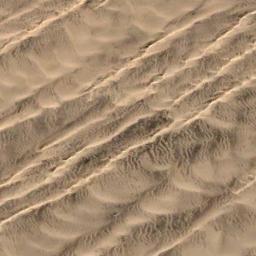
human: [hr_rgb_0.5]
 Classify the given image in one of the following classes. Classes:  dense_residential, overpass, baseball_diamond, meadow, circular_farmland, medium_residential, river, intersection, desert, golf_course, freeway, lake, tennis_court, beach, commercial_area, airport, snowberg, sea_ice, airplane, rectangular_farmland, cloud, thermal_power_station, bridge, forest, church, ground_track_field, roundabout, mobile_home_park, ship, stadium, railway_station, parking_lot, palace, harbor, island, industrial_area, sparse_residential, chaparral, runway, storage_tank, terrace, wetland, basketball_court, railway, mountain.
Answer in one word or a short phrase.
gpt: desert